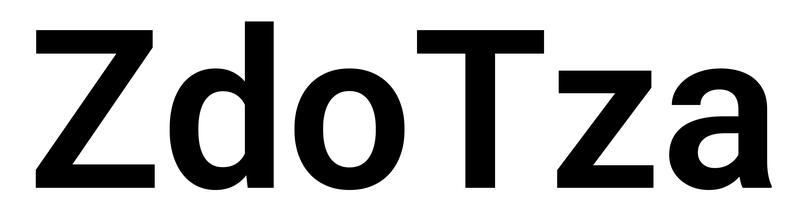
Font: Roboto_SemiBold